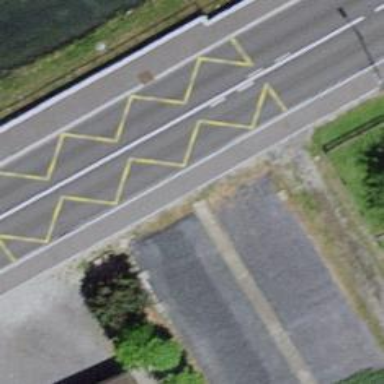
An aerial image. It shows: Public transport stop position.